Question: I have a <URL> 'data/testimonials.yaml':
'''
tom:
short: Tom short
alt: Tom alt (this should be shown)
name: Thomas
jeff:
short: Jeff short
alt: Jeff alt (this should be shown)
name: Jeffrey
joel:
short: Joel short (he doesn't have alt)
name: Joel
'''
It can have either default "short" text or an alternative text. For some testimonials, I want to use alternative text for some pages, while using "short" text for others.
In my 'test.haml' I am trying to write HAML statement that checks whether alternative text exists. If it does, it should be inserted; if it doesn't, the standard text should be used instead.
Following example shows that 'data.testimonials[person].alt' properly refers to information from data, because it can be inserted manually. However, when I use the same variable in 'if defined?' statement, it never returns true.
'''
Not-working 'if' way, because 'if defined?' never evaluates to true:
- ['tom','jeff','joel'].each do |person|
%blockquote
- if defined? data.testimonials[person].alt
= data.testimonials[person].alt
- else
= data.testimonials[person].short
Manual way (code above should return exactly this):
- ['tom','jeff'].each do |person|
%blockquote
= data.testimonials[person].alt
- ['joel'].each do |person|
%blockquote
= data.testimonials[person].short
'''
The result is this:

What am I doing wrong? Is there any way to use a conditional statement that checks whether data exists?
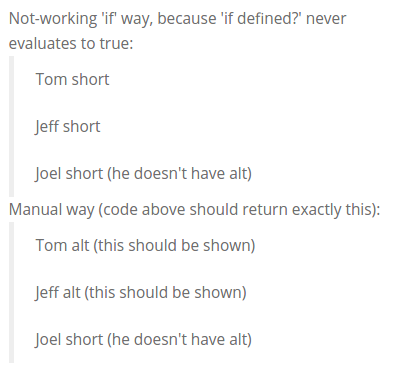
Answer: 'defined?' does not really do what you want. You can just just leave it away, the 'if' will just evaluate to 'false' because the value will be 'nil' for 'alt'.
So just put
'''
- ['tom','jeff','joel'].each do |person|
%blockquote
- if data.testimonials[person].alt
= data.testimonials[person].alt
- else
= data.testimonials[person].short
'''
Or you could actually write it much shorter:
'''
- ['tom','jeff','joel'].each do |person|
%blockquote
= data.testimonials[person].alt || data.testimonials[person].short
'''
I don't really know for sure, why 'defined?' does not work, but generally you don't need the method to check for it, because undefined values will just give you a 'nil' in middleman.